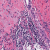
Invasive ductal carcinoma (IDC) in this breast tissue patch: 0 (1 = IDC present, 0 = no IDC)